Field crop: maize
Growth stage: 2
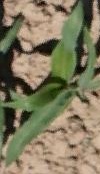
Species: maize